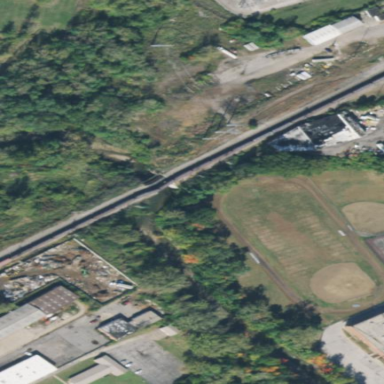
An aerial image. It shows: Track in leisure land.